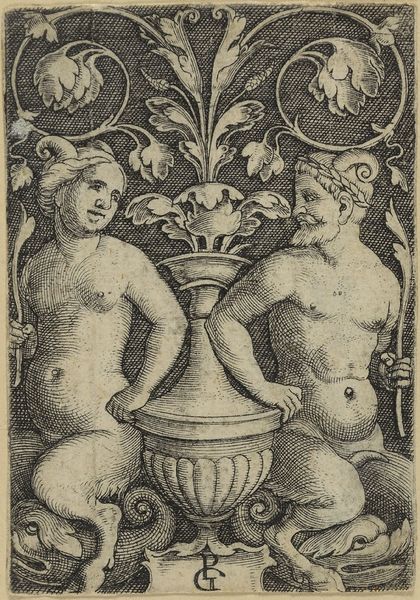
Titel: Vasenornament (Füllung)
Künstler: Georg Pencz
Standort: Hamburg
Institution: Museum für Kunst und Gewerbe Hamburg
Schlagwörter: tiere, ornament, renaissance, delphin, krug, vase, topf, papier, grafik, graphik, fotografie, photographie, druckgraphik, druckgrafik, stich, gestalten, fabelwesen, kupferstich, ungeheuer, kandelaber, monster, faune, fabeltier, fabeltiere, satyrn, tierornament, gerippt, zwitterwesen, monstrum, reproduktionen, silene, druckerzeugnisse, pflanzenornamente, gefäß, behälter, ornamentstich, vorlageblätter, hopfenblatt